Question: Everything was working fine before upgrading to Wordpress 4.1
What Have I Done:
1. I disabled all the plugins, didn't work.
2. I changed the theme, didn't work.
3. Removed all the updated themes, and back to my default theme again, didn't work.
4. Added this code, define('WP_MEMORY_LIMIT', '64M'); , to wp-config.php, did not work
PLEASE HELP

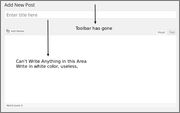
Answer: There was a "Permission" problem after I upgraded to 4.1
The "tinymce" directory, sub-directories, and sub-files, was not have the permission
So, I chmod the directory by chmod -R 755, and now It works just fine
Problem solved after 3 days.